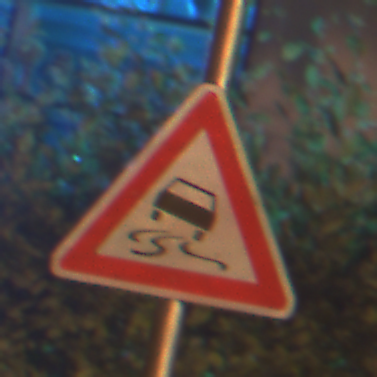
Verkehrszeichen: SchleuderOderRutschgefahr
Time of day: Night
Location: Outdoor (Urban)
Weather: PartlyCloudy
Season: NotSpecified
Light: Artificial